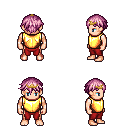
a pixel art fantasy rpg character, male body template, human, light skin, gold chest armor, red pants, pink short bangs hairstyle, gold tiara, four views (front, back, left, right), 2x2 character sprite sheet, small pixel art, hard edges, no anti-aliasing